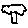
Label: tree